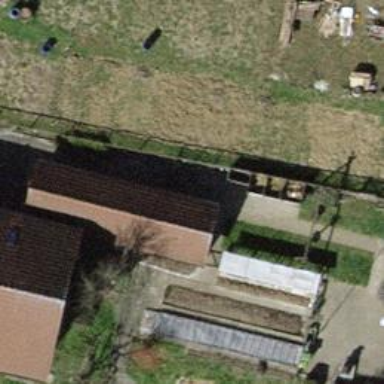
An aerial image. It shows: Wooden fence.